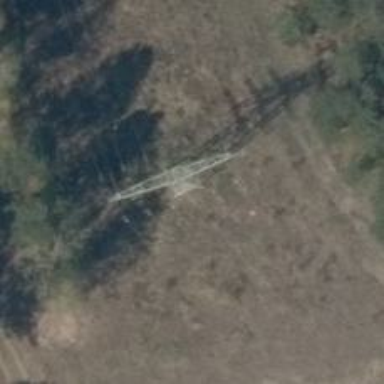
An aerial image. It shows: Towering power structure.